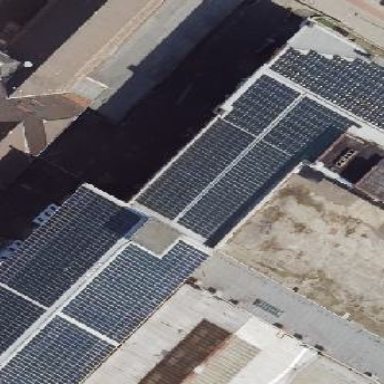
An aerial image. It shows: Solar power generator using photovoltaic panels.